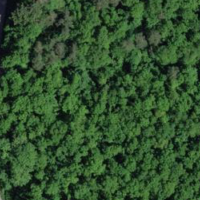
EUNIS habitat code: 41
Species observed at this site:
Larinus turbinatus